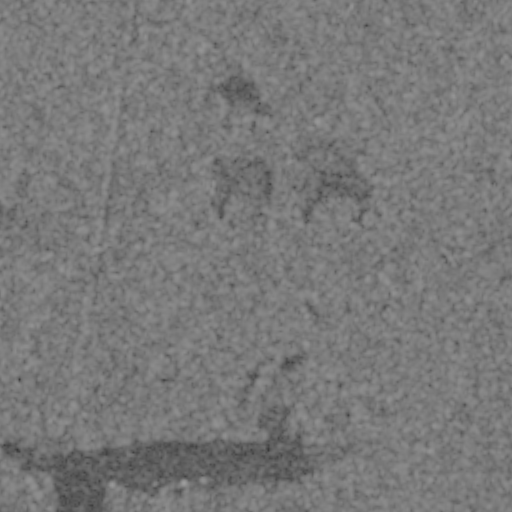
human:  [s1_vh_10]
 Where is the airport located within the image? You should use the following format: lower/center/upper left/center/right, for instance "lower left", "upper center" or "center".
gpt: The airport is located in the lower left of the image.
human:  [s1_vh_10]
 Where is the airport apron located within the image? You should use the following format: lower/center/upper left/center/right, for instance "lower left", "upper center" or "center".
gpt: The airport apron is located in the lower left of the image.
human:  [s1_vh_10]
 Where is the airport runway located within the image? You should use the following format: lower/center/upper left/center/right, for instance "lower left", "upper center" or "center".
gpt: The airport runway is located in the lower left of the image.
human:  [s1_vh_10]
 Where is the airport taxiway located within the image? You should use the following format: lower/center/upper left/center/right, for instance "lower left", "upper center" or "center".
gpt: The airport taxiway is located in the lower left of the image.
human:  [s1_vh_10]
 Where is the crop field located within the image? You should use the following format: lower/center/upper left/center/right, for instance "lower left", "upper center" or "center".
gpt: The crop field is located in the upper left of the image.
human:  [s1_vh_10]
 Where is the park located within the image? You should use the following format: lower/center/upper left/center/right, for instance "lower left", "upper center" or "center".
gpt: There is no park in the image.

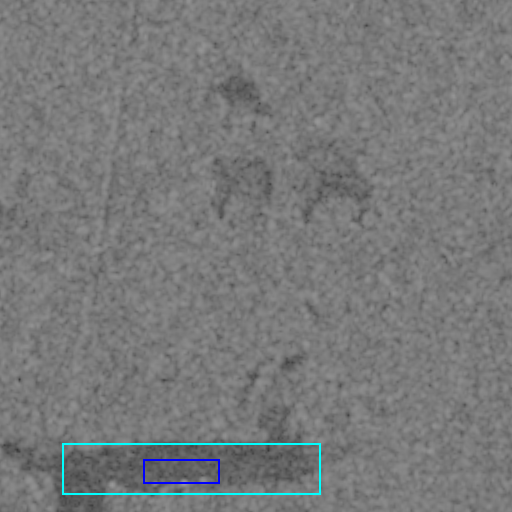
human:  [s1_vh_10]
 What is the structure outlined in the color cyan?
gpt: The structure outlined in cyan is an airport.
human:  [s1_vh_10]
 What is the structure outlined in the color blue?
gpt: The structure outlined in blue is an airport apron.
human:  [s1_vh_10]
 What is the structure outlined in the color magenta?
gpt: There is no magenta outline.